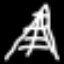
Label: The Eiffel Tower